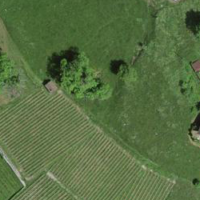
EUNIS habitat code: 40
Species observed at this site:
Stachys recta
Centaurea scabiosa